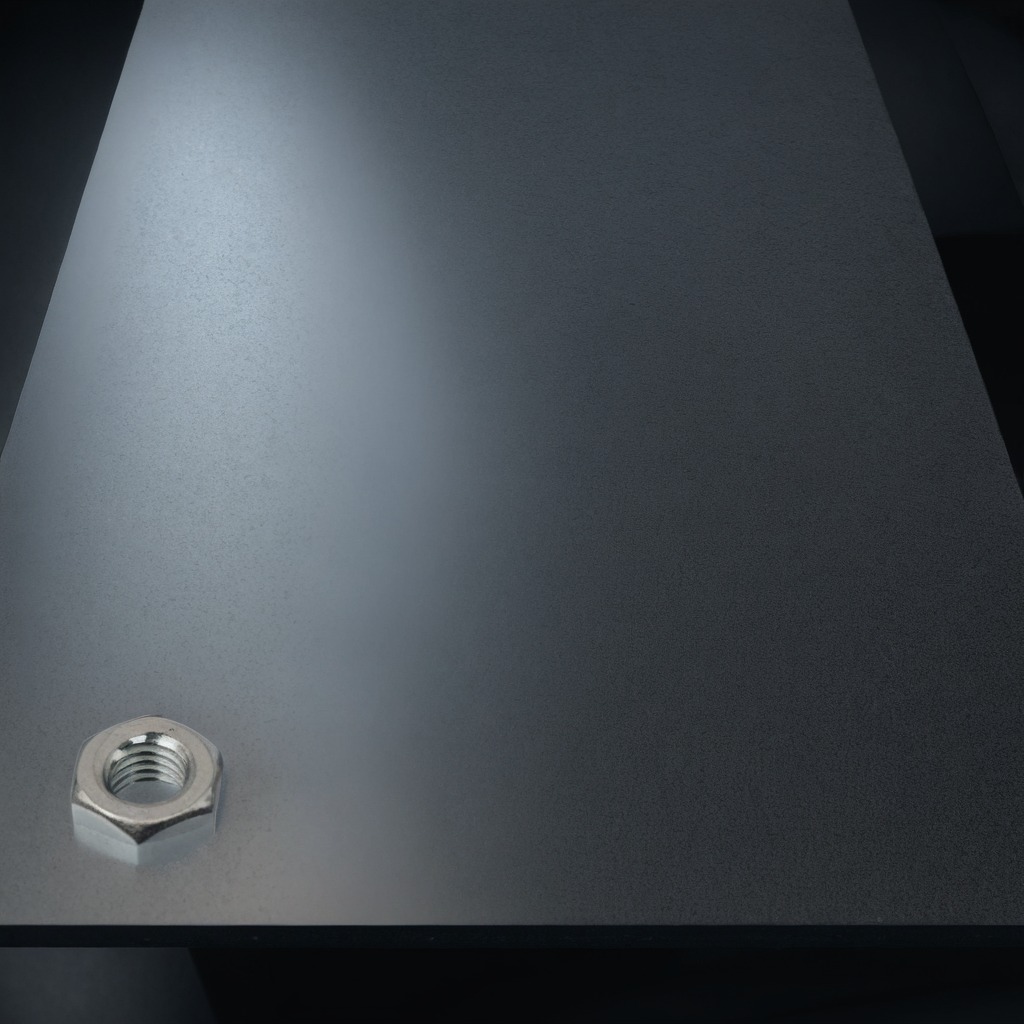
A metal nut is lying on a clean granite table inside a workshop at night dim ambient light soft shadows worn but